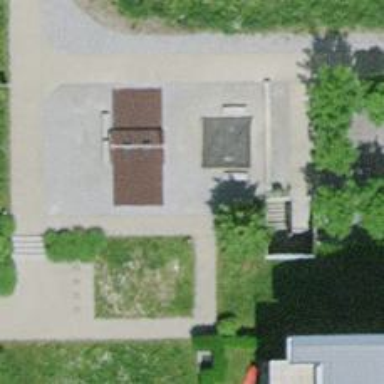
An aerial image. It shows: Concrete bench.